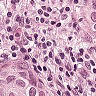
Metastatic tissue present: yes